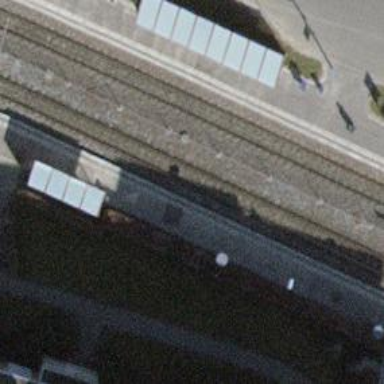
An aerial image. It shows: Stop position for light rail public transport.